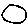
Label: circle